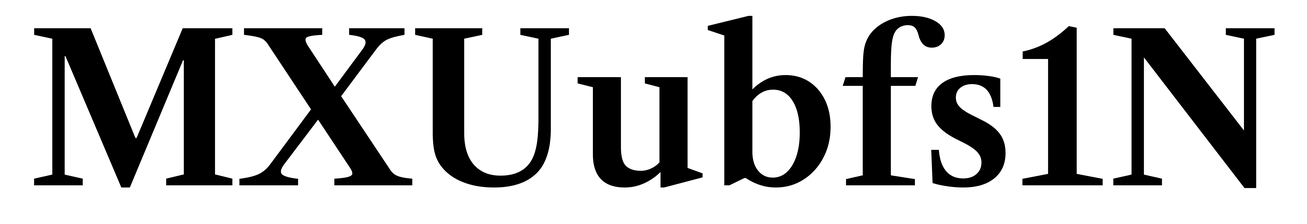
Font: LibreCaslonText_SemiBold